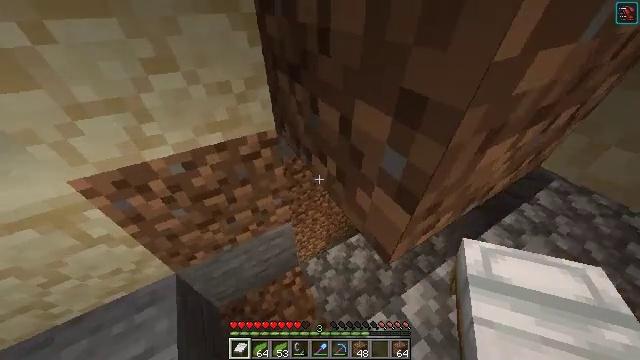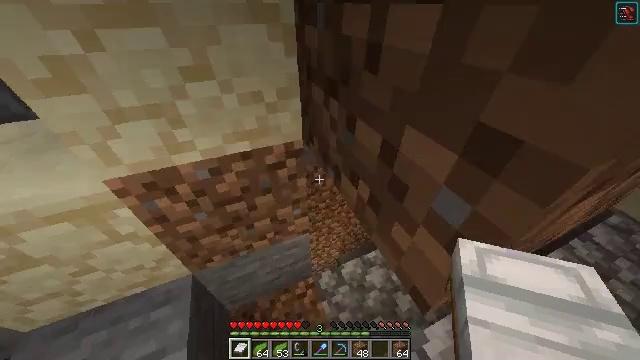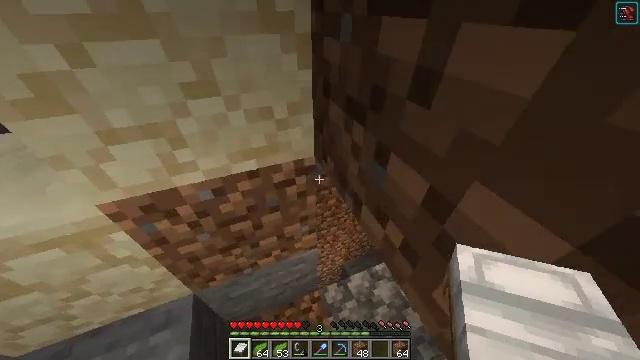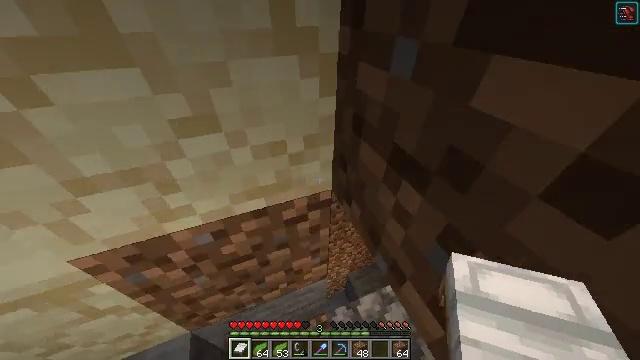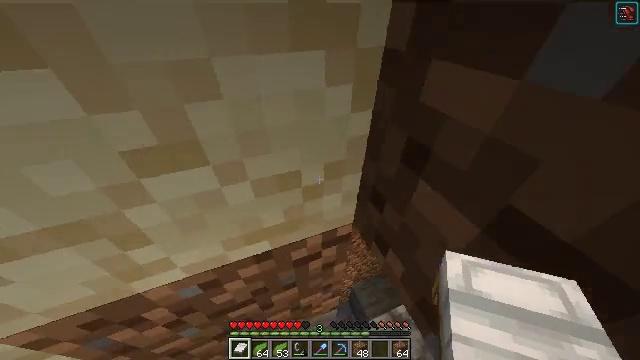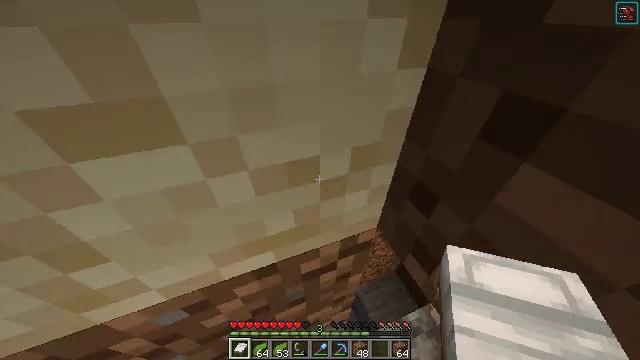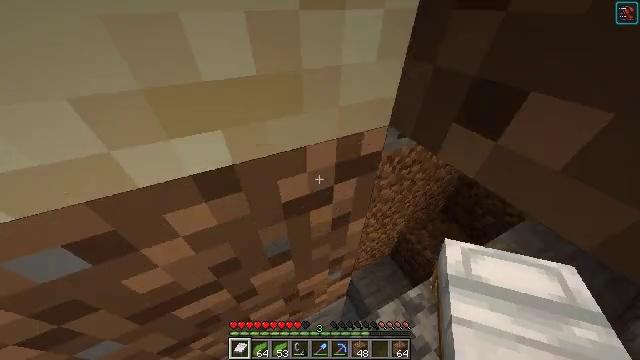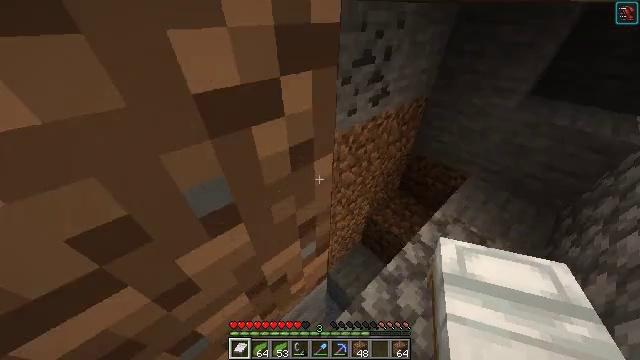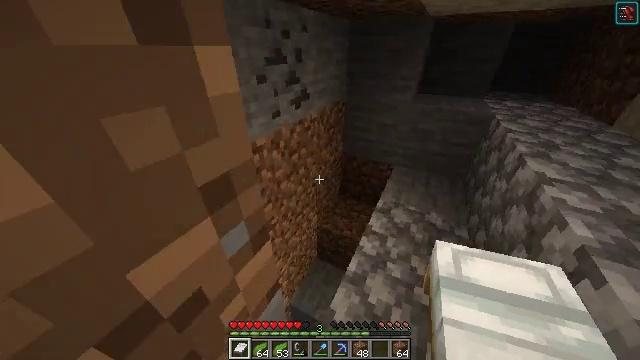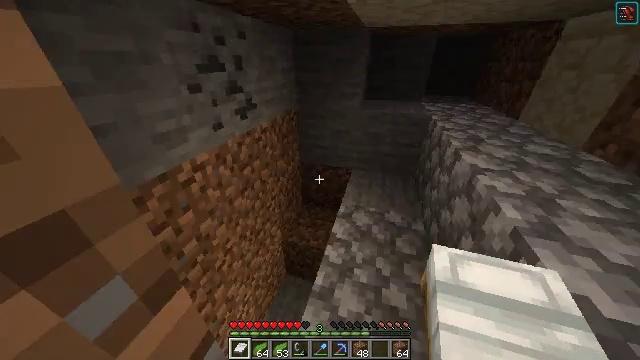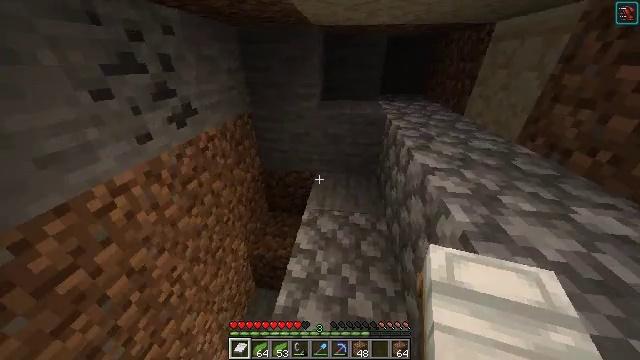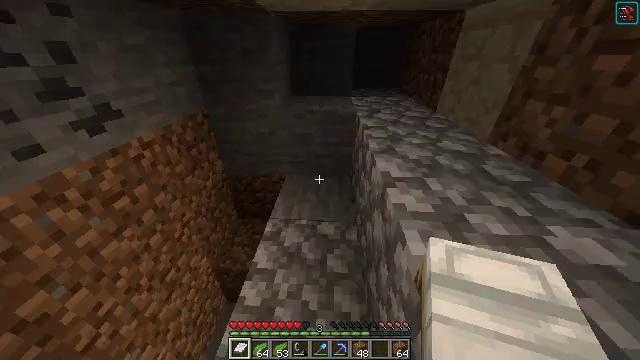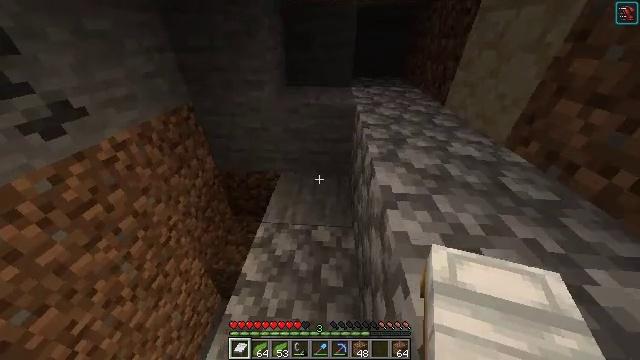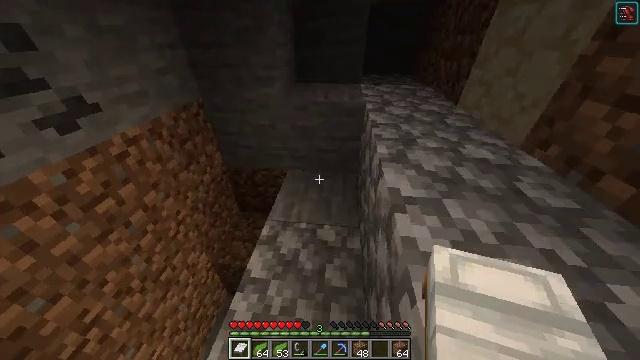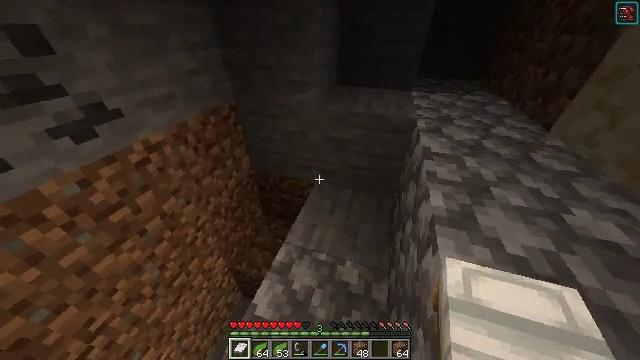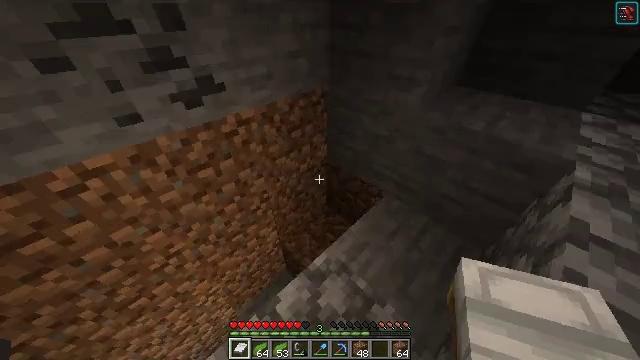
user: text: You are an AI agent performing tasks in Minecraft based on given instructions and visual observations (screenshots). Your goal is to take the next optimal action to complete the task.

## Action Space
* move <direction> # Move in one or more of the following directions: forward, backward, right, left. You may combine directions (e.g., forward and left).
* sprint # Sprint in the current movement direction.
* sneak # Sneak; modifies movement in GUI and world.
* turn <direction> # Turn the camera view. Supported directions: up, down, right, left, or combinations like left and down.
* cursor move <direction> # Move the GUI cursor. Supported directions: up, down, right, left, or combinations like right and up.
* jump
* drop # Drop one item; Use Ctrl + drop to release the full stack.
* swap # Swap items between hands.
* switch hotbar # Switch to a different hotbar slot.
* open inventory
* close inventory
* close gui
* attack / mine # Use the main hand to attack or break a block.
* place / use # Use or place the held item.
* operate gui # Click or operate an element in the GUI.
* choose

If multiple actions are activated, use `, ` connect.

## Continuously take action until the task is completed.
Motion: motion action
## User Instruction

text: Hunt a slime.
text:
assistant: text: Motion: move forward, turn left and up
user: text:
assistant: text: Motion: move forward
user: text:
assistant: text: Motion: move forward
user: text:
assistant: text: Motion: move forward
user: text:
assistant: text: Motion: move forward
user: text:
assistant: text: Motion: move forward, turn right
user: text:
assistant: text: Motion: move forward, turn right and up
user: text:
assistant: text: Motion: move forward, turn right and up
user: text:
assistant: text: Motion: move forward and move right, turn right and up
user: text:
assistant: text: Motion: move forward and move right, turn right
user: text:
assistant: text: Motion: move forward and move right, turn right and down
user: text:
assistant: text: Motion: move forward and move right, turn down
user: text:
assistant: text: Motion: move forward and move right, turn left
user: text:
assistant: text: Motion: move forward and move right, turn left and down
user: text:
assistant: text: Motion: move forward and move right, turn left and down
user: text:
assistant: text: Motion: move forward and move right, turn left and down
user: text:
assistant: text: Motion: move forward and move right, turn left and down
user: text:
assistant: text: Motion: move forward and move right, turn left and down
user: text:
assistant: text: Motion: move forward and move right, turn left and down
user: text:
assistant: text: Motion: move forward and move right, turn left
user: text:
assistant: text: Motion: move forward and move right, turn left
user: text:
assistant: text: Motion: move forward and move right, turn left and down
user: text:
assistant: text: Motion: move forward and move right, turn left and down
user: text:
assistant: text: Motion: move forward and move right, turn left and down
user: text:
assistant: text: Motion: move forward and move right, turn left and down
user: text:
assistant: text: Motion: move forward, turn left and down
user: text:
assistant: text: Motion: move forward, turn left and up
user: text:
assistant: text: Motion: move forward, turn right and up
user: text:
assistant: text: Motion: move forward, turn right
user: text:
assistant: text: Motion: move forward, turn right